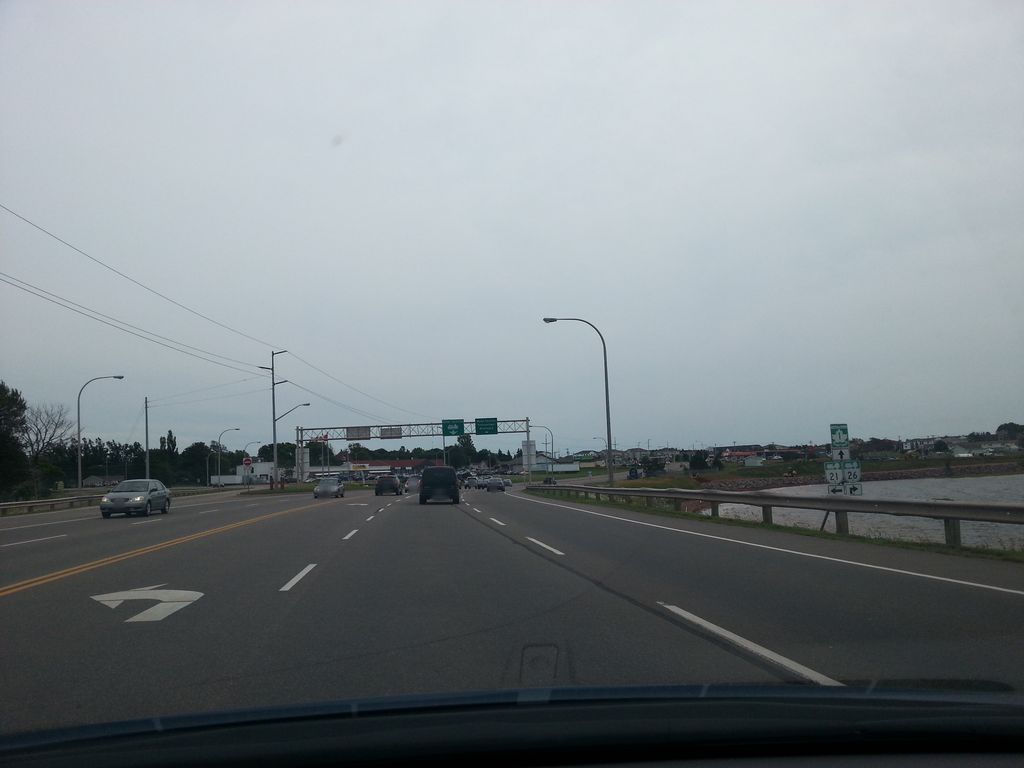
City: charlottetown